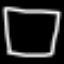
Label: square